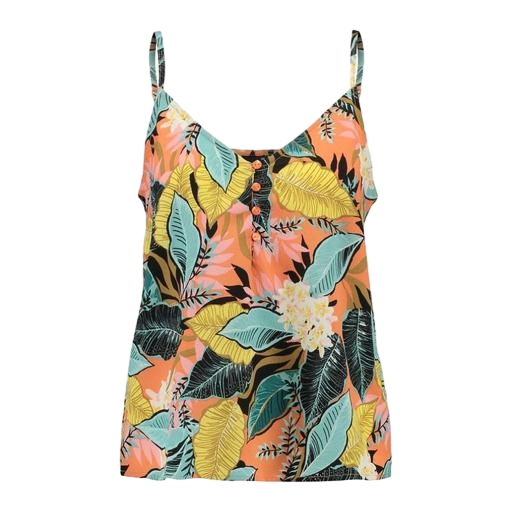
tropical looking shirt, orange tropical print, multicolor floral-print t-shirt only macy, white background